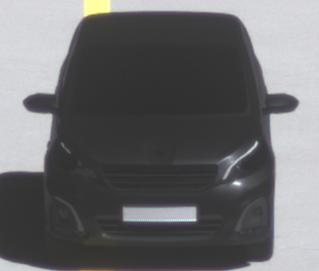
Make: Peugeot
Model: 108 1.0 VTi 68
Detailed model: 108
Model produced from: 2015/03
Model produced until: 2016/10
Doors: 3
Color: black
Road condition: dry road
Daytime: midday
Contrast: high contrast